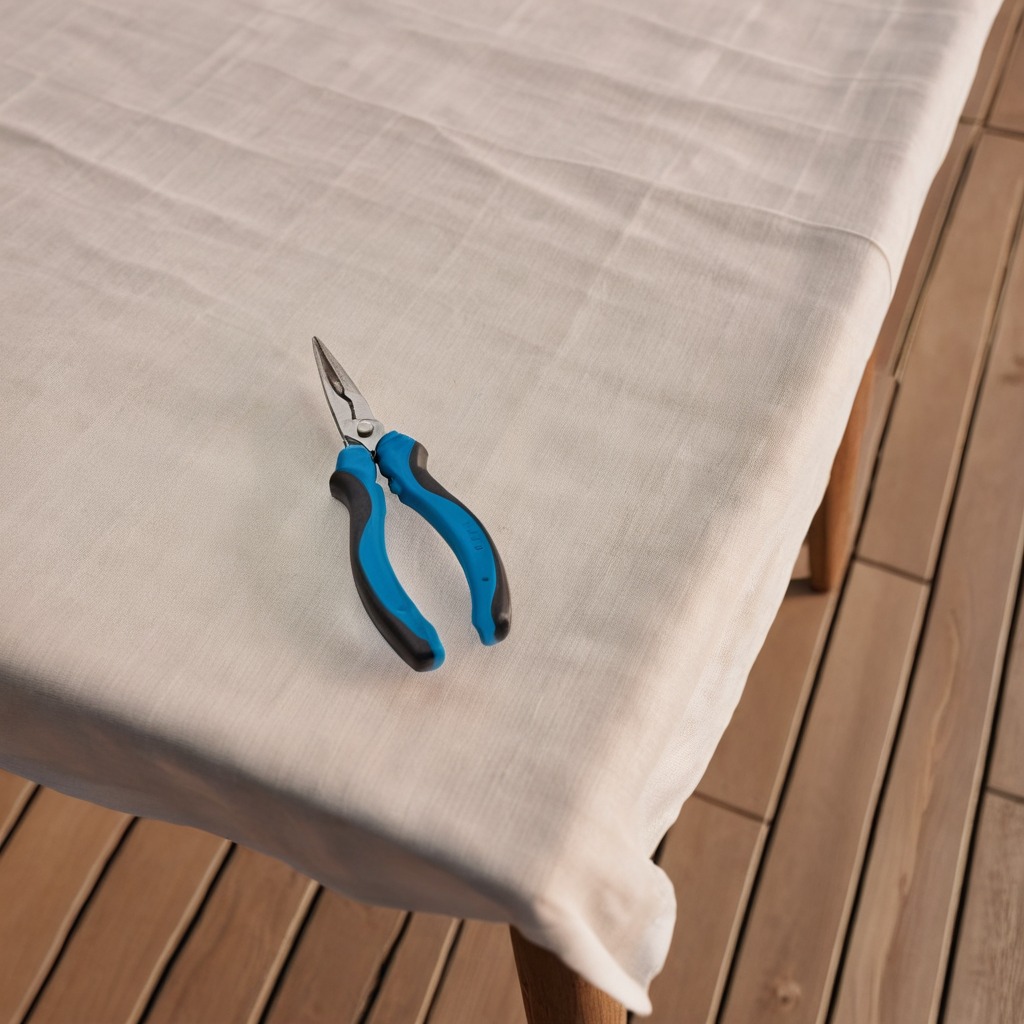
A plier lies on the wooden table.